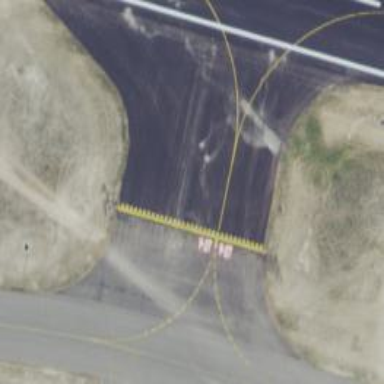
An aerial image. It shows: Image of taxiway at airport.